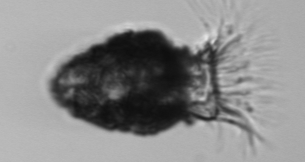
Label: Stenosemella_pacifica